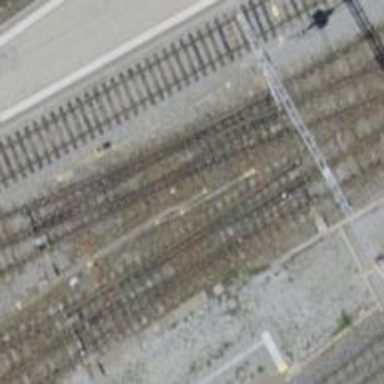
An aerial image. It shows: Railway switch.